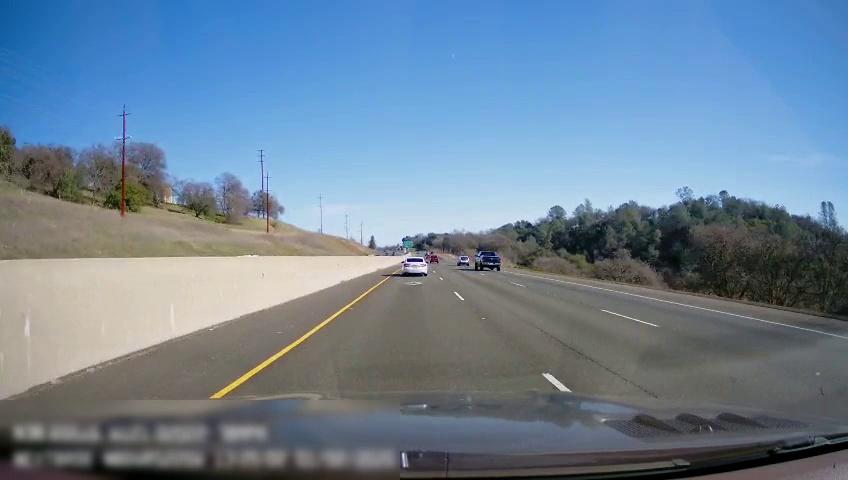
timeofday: Day
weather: Sunny
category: Drivable Space
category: Vehicles | Truck
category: Vehicles | Car
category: Vehicles | SUV
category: Vehicles | Truck
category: Lanes | Current Lane
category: Lanes | Current Lane
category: Lanes | Alternate Lane
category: Lanes | Alternate Lane
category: Traffic | Signs